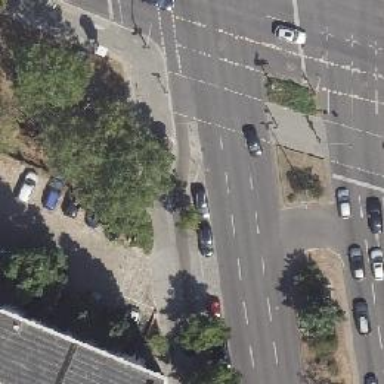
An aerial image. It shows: Asphalt road designated for service vehicles.